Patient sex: F
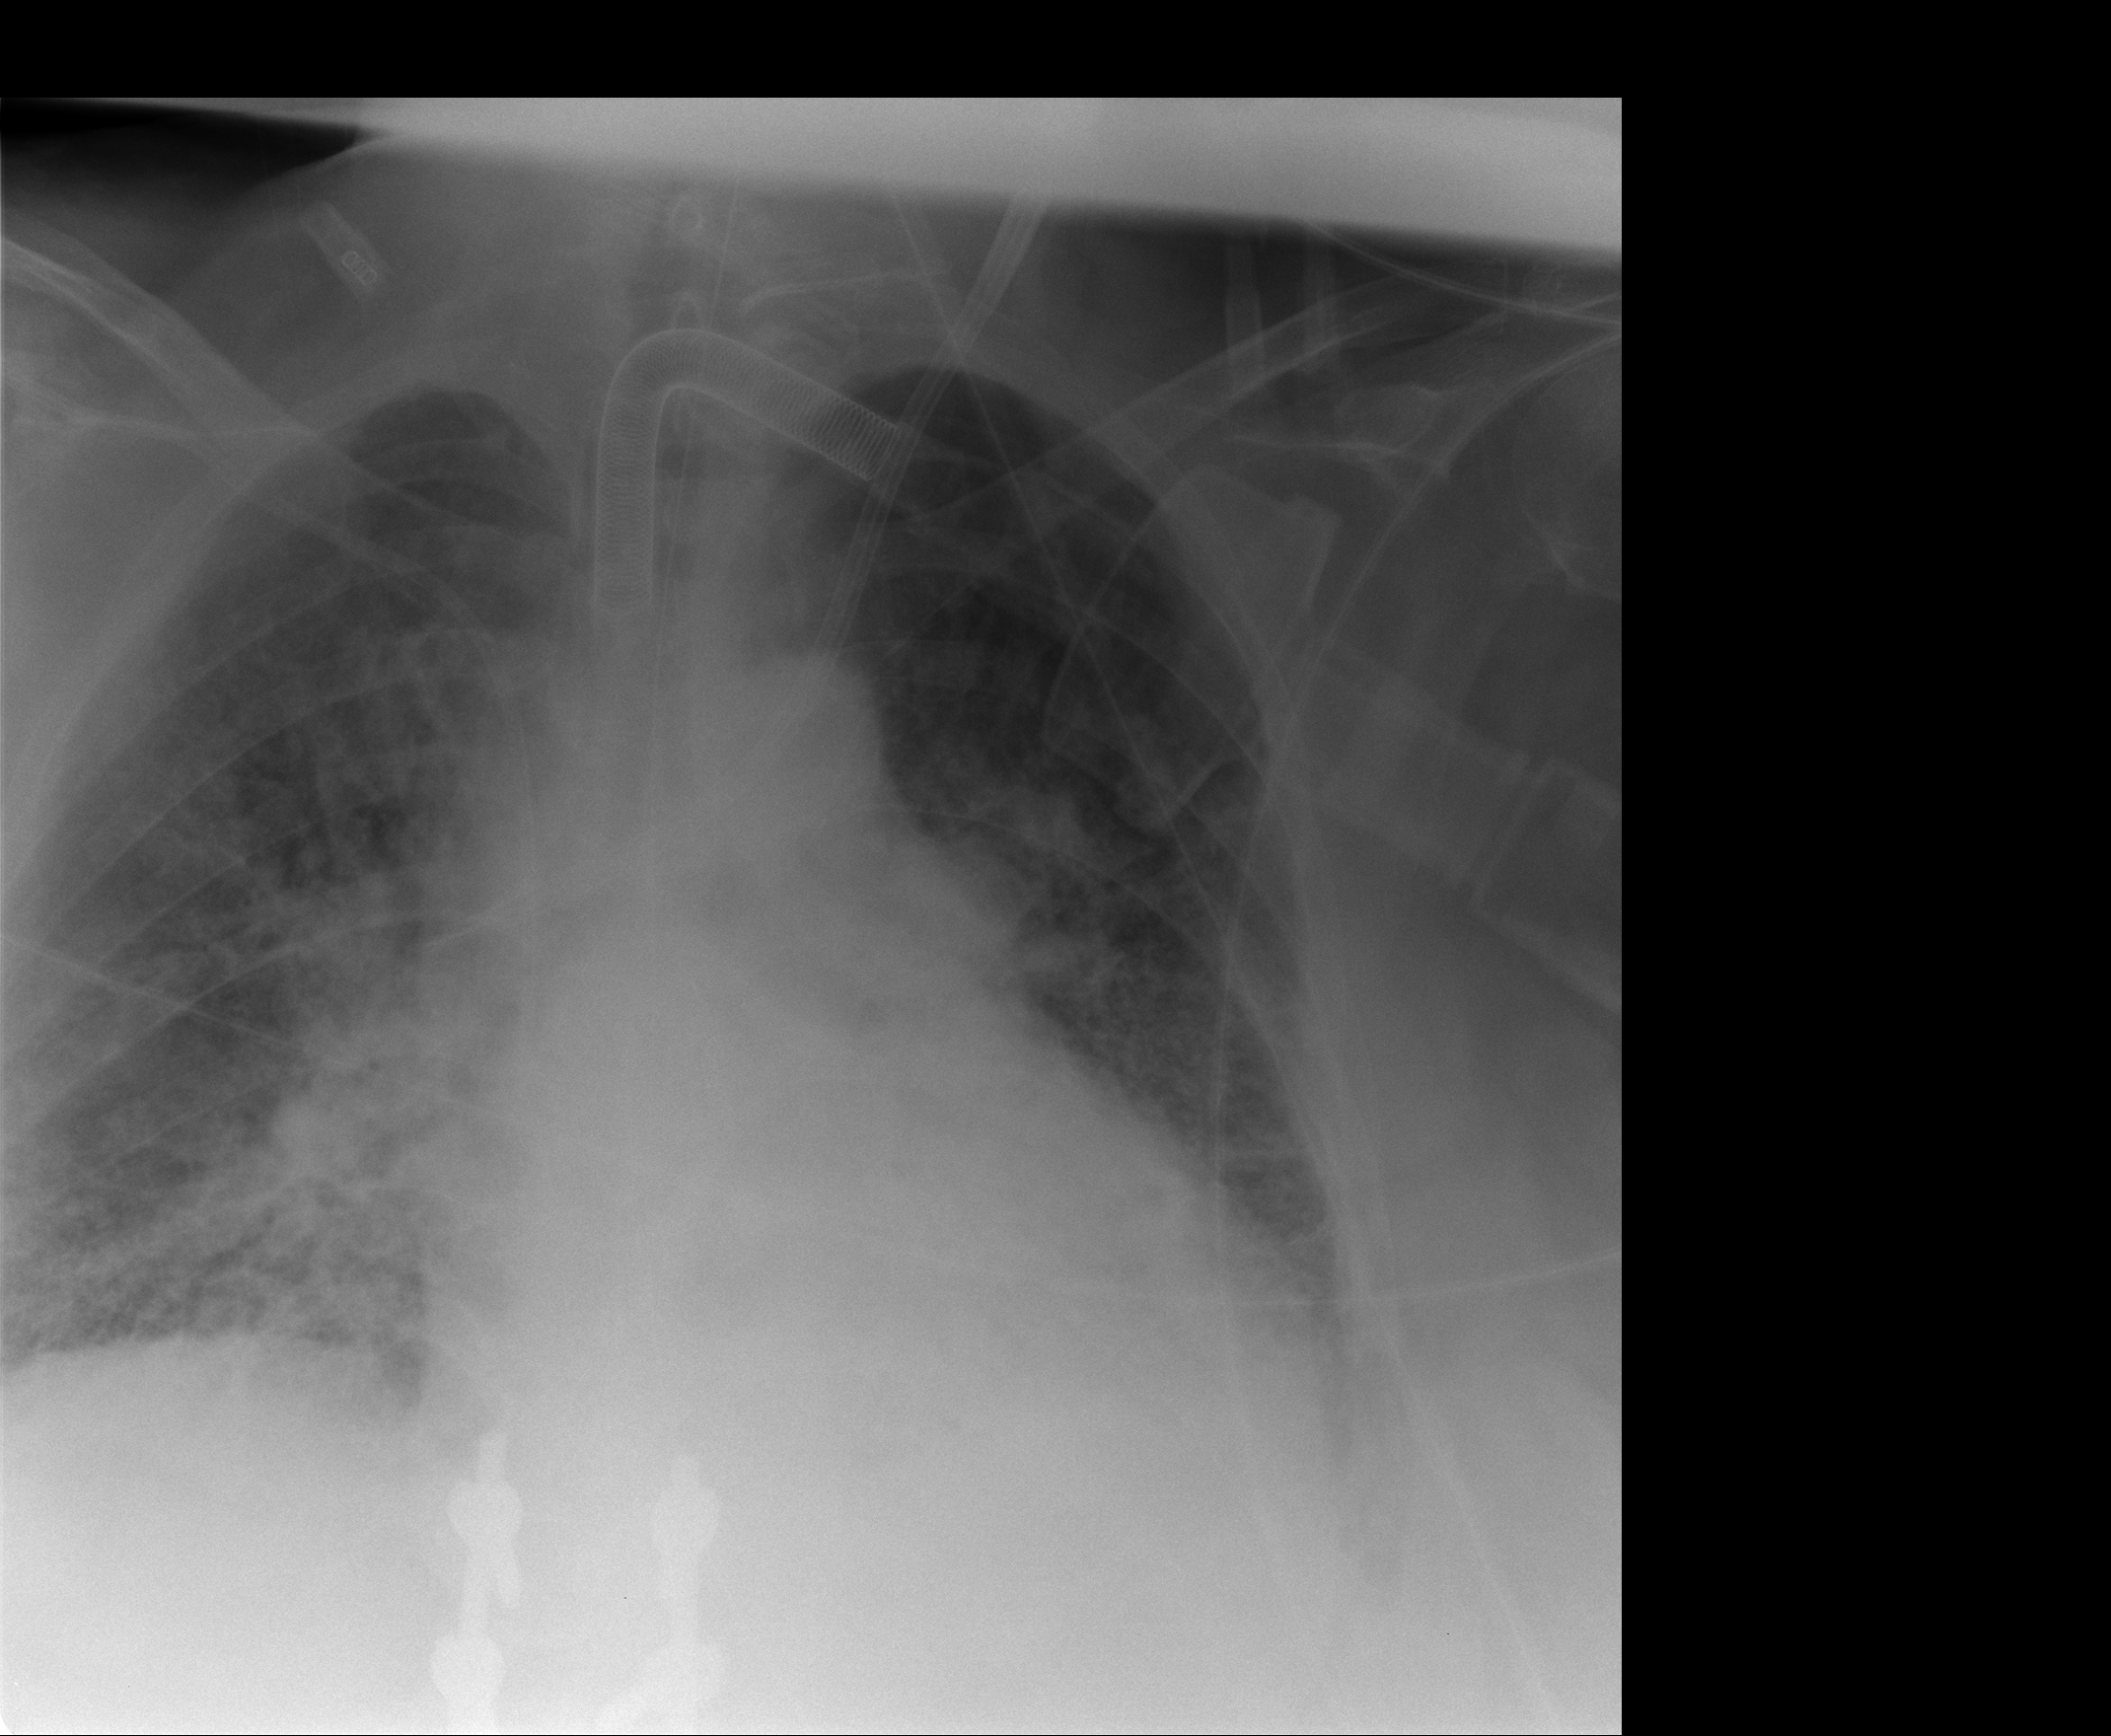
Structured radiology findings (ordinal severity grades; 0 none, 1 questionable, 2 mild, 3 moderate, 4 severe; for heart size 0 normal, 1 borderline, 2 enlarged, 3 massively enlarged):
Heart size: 2
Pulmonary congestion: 3
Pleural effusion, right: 0
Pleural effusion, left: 2
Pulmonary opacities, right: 2
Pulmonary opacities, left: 2
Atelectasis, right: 2
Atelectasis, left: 2